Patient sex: F
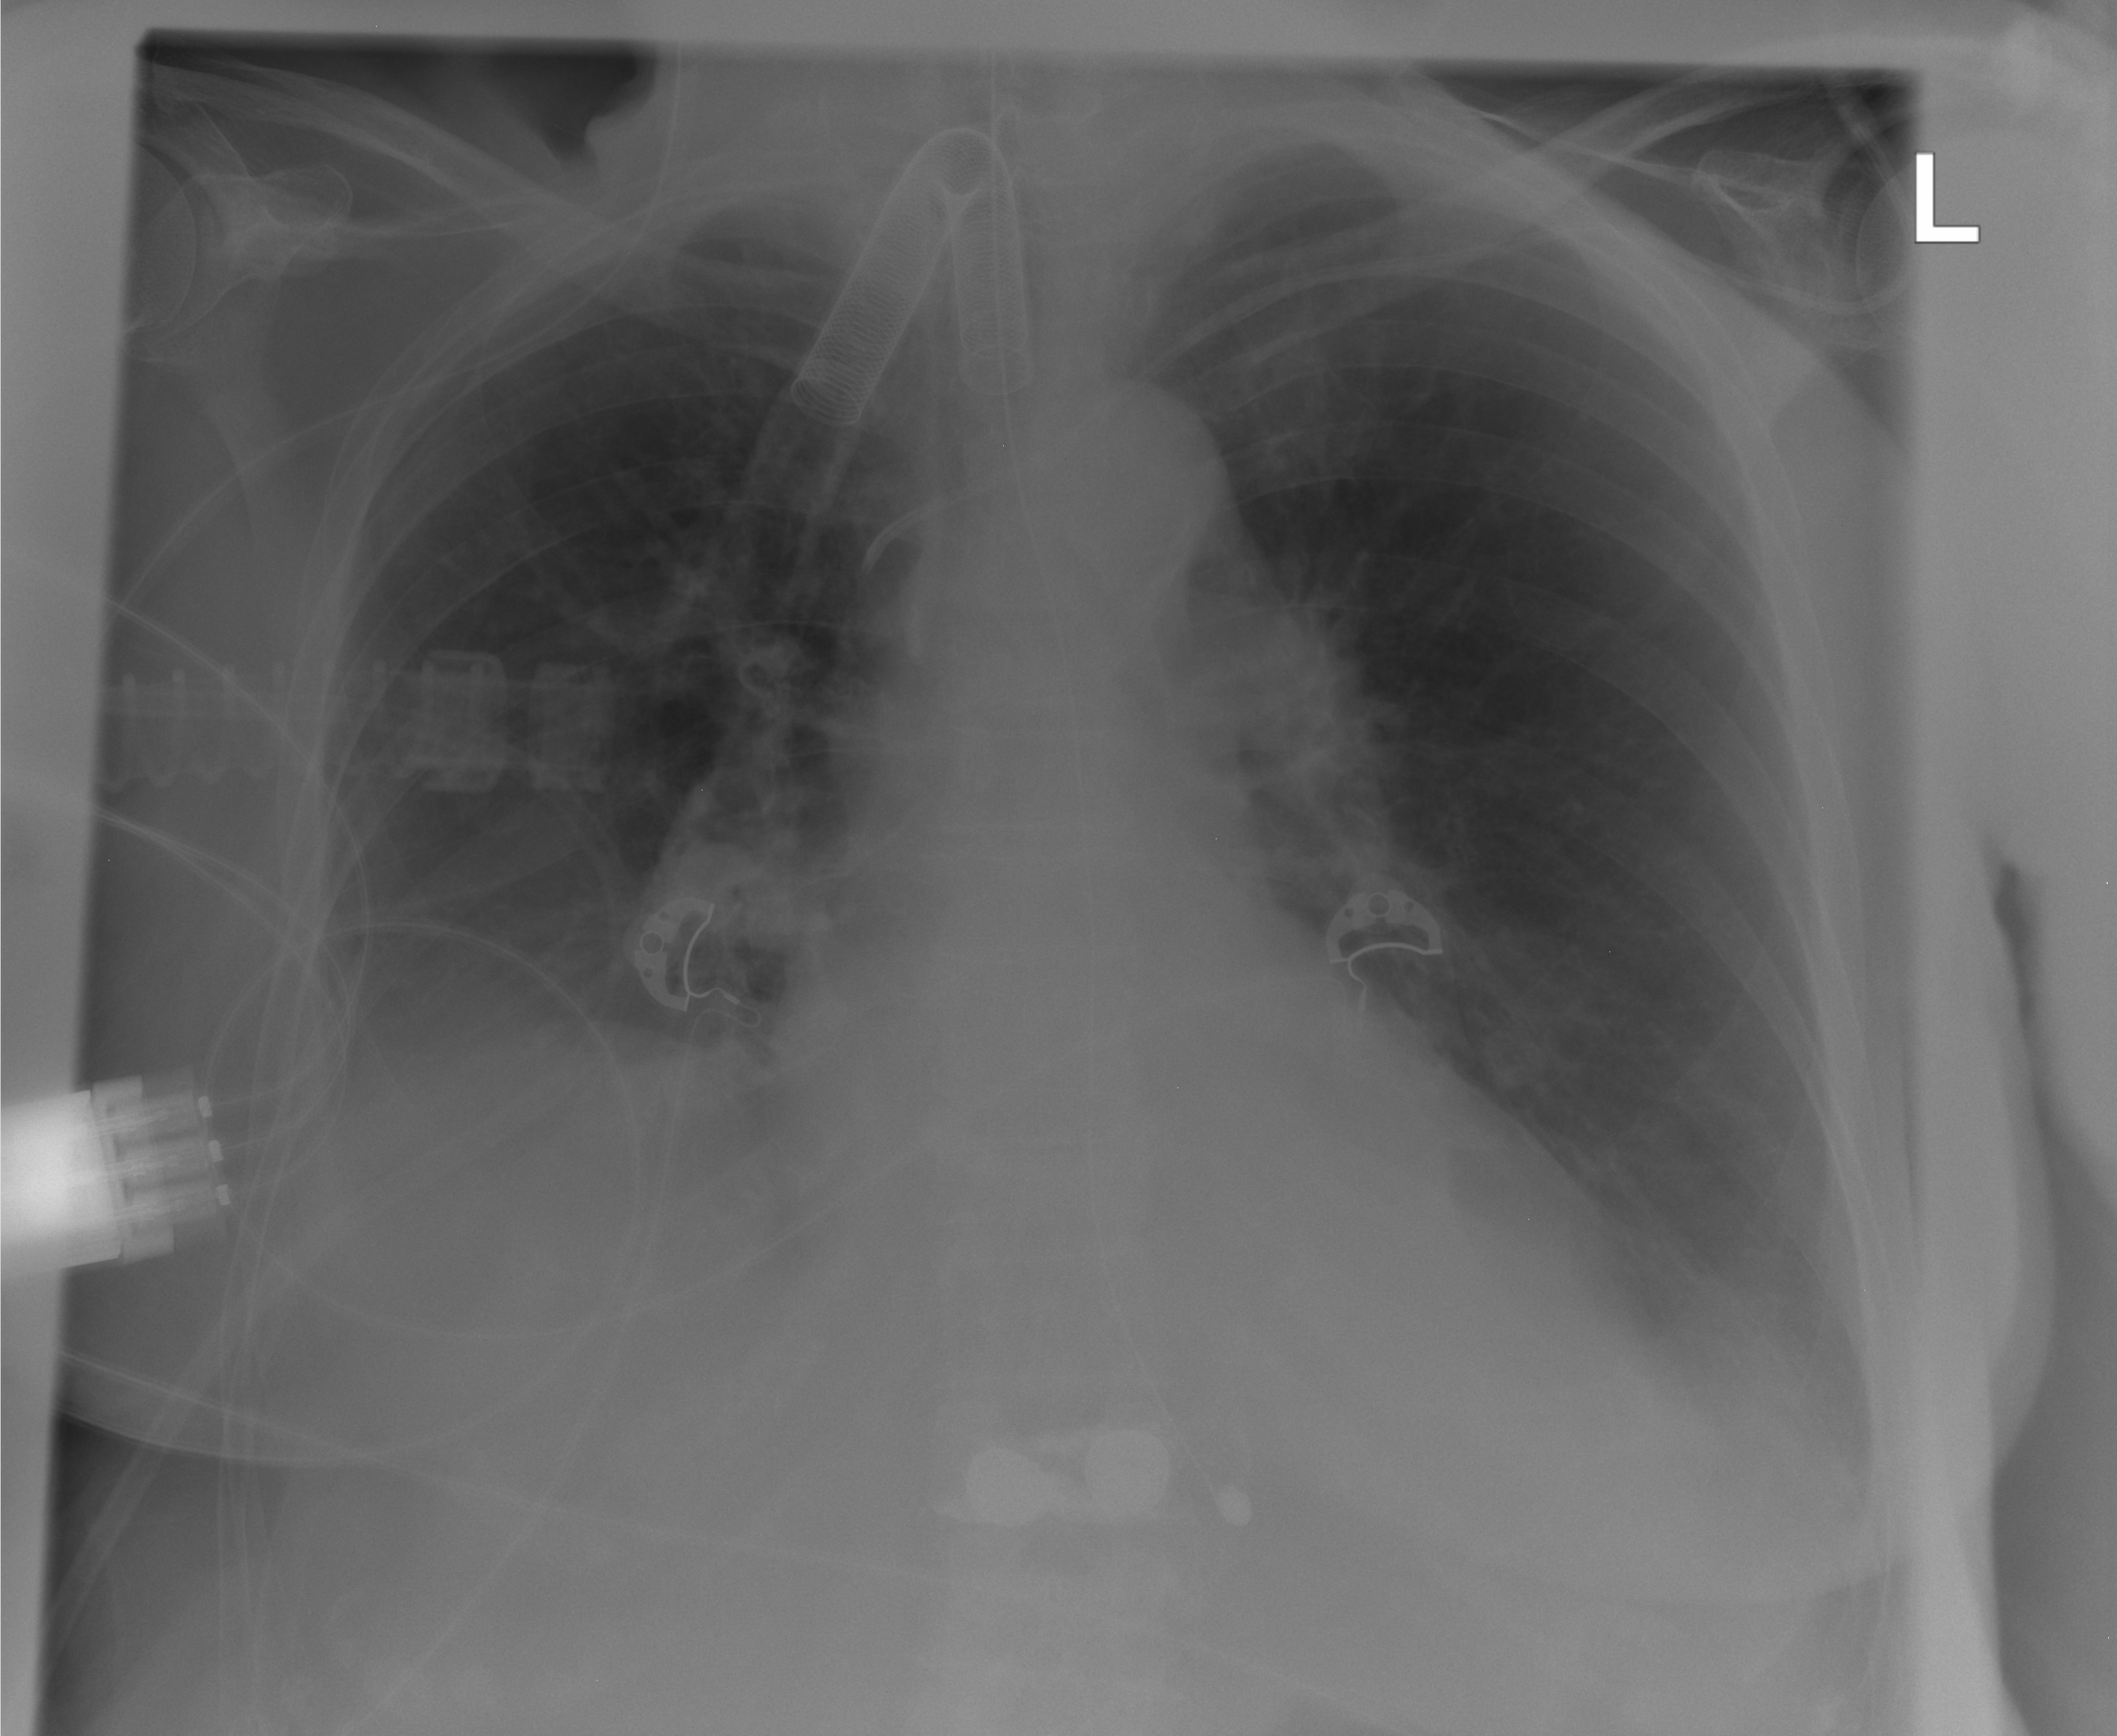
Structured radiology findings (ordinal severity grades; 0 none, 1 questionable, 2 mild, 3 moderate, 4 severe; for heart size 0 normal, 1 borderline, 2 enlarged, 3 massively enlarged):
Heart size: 2
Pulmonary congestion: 2
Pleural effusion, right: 2
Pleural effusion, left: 2
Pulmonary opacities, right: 0
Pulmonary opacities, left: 0
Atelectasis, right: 2
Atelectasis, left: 2